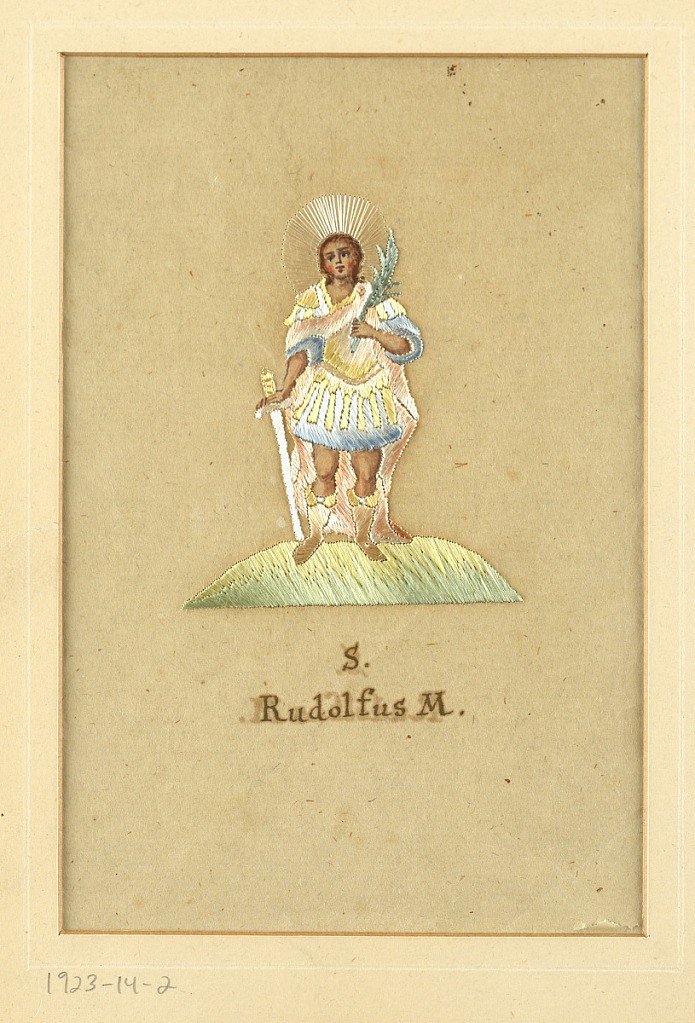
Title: Embroidered picture
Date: early 19th century
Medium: paper, silk Technique: embroidered
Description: Small picture embroidered on paper with pastel-colored silks. Design reversed on back of paper. Labeled in ink: "S. Rudolphus M." The saint is shown holding a sword in one hand and a green branch in the other.